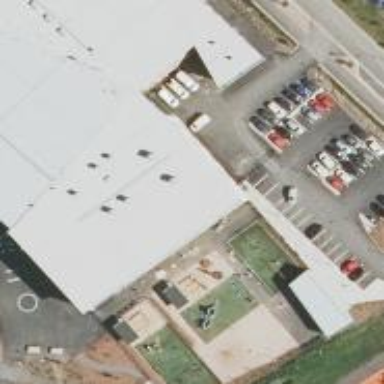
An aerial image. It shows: Kindergarten.